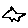
Label: star